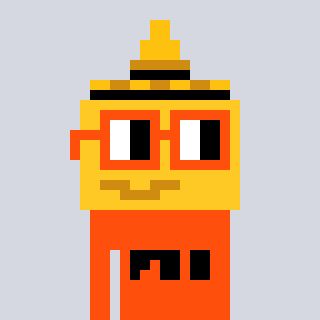
a pixel art character with square orange glasses, a mustard-shaped head and a orange-colored body on a cool background